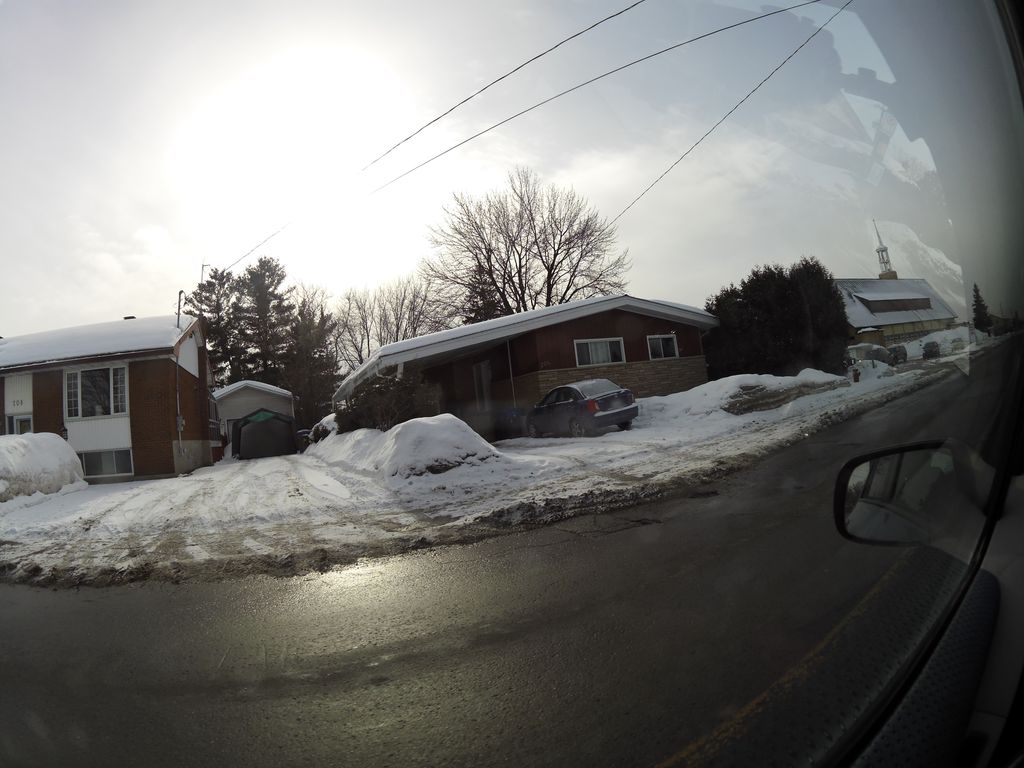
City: ottawa-gatineau